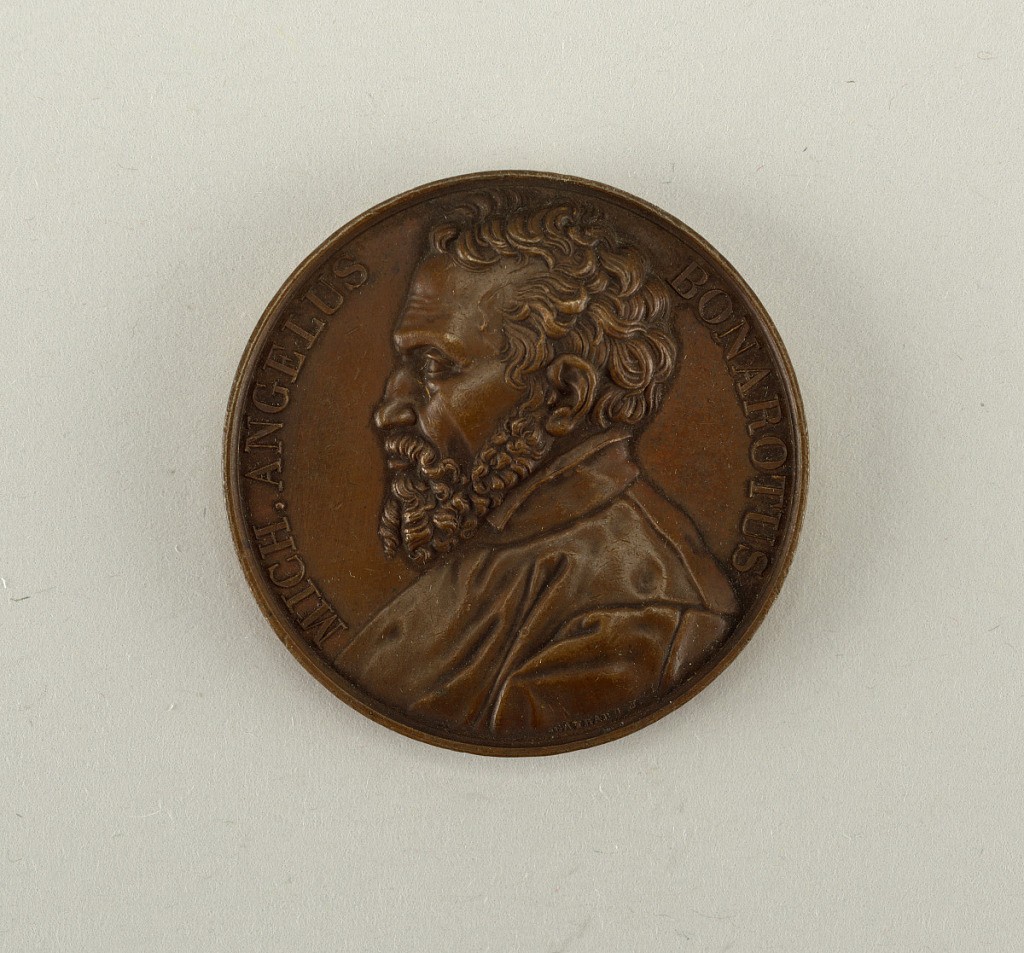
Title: Galerie métallique des grands hommes français (Great Men of France)
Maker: Raymond Gayrard, French, 1777 - 1858
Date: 1819
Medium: Cast bronze
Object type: Medal
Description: Bust of Michelangelo di Lodovico Buonarroti Simoni (1475 - 1564).